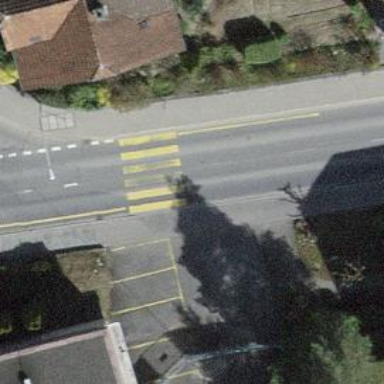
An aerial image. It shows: Uncontrolled zebra crossing with zebra markings.